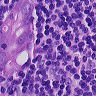
Metastatic tissue present: yes